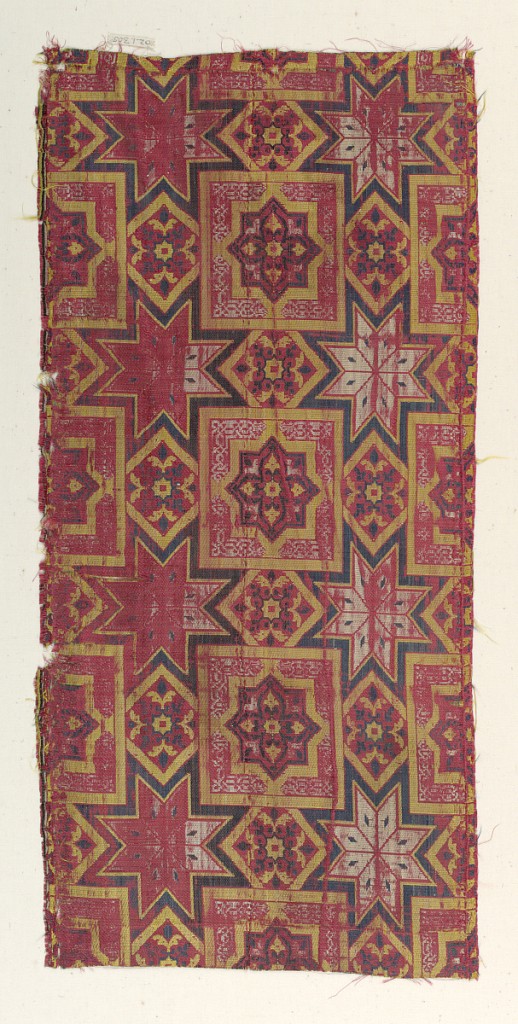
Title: Fragment
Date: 15th century
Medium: silk Technique: two connected structures; 3/1 twill and plain weave (lampas)
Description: Eight-pointed stars and more eight-pointed stars within squares.